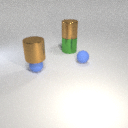
large green metal cylinder to the right of small blue rubber sphere